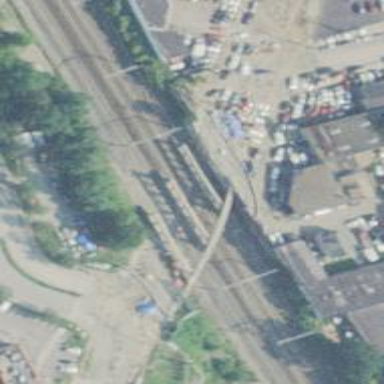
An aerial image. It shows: Railway track with contact lines for electrification.